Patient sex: F
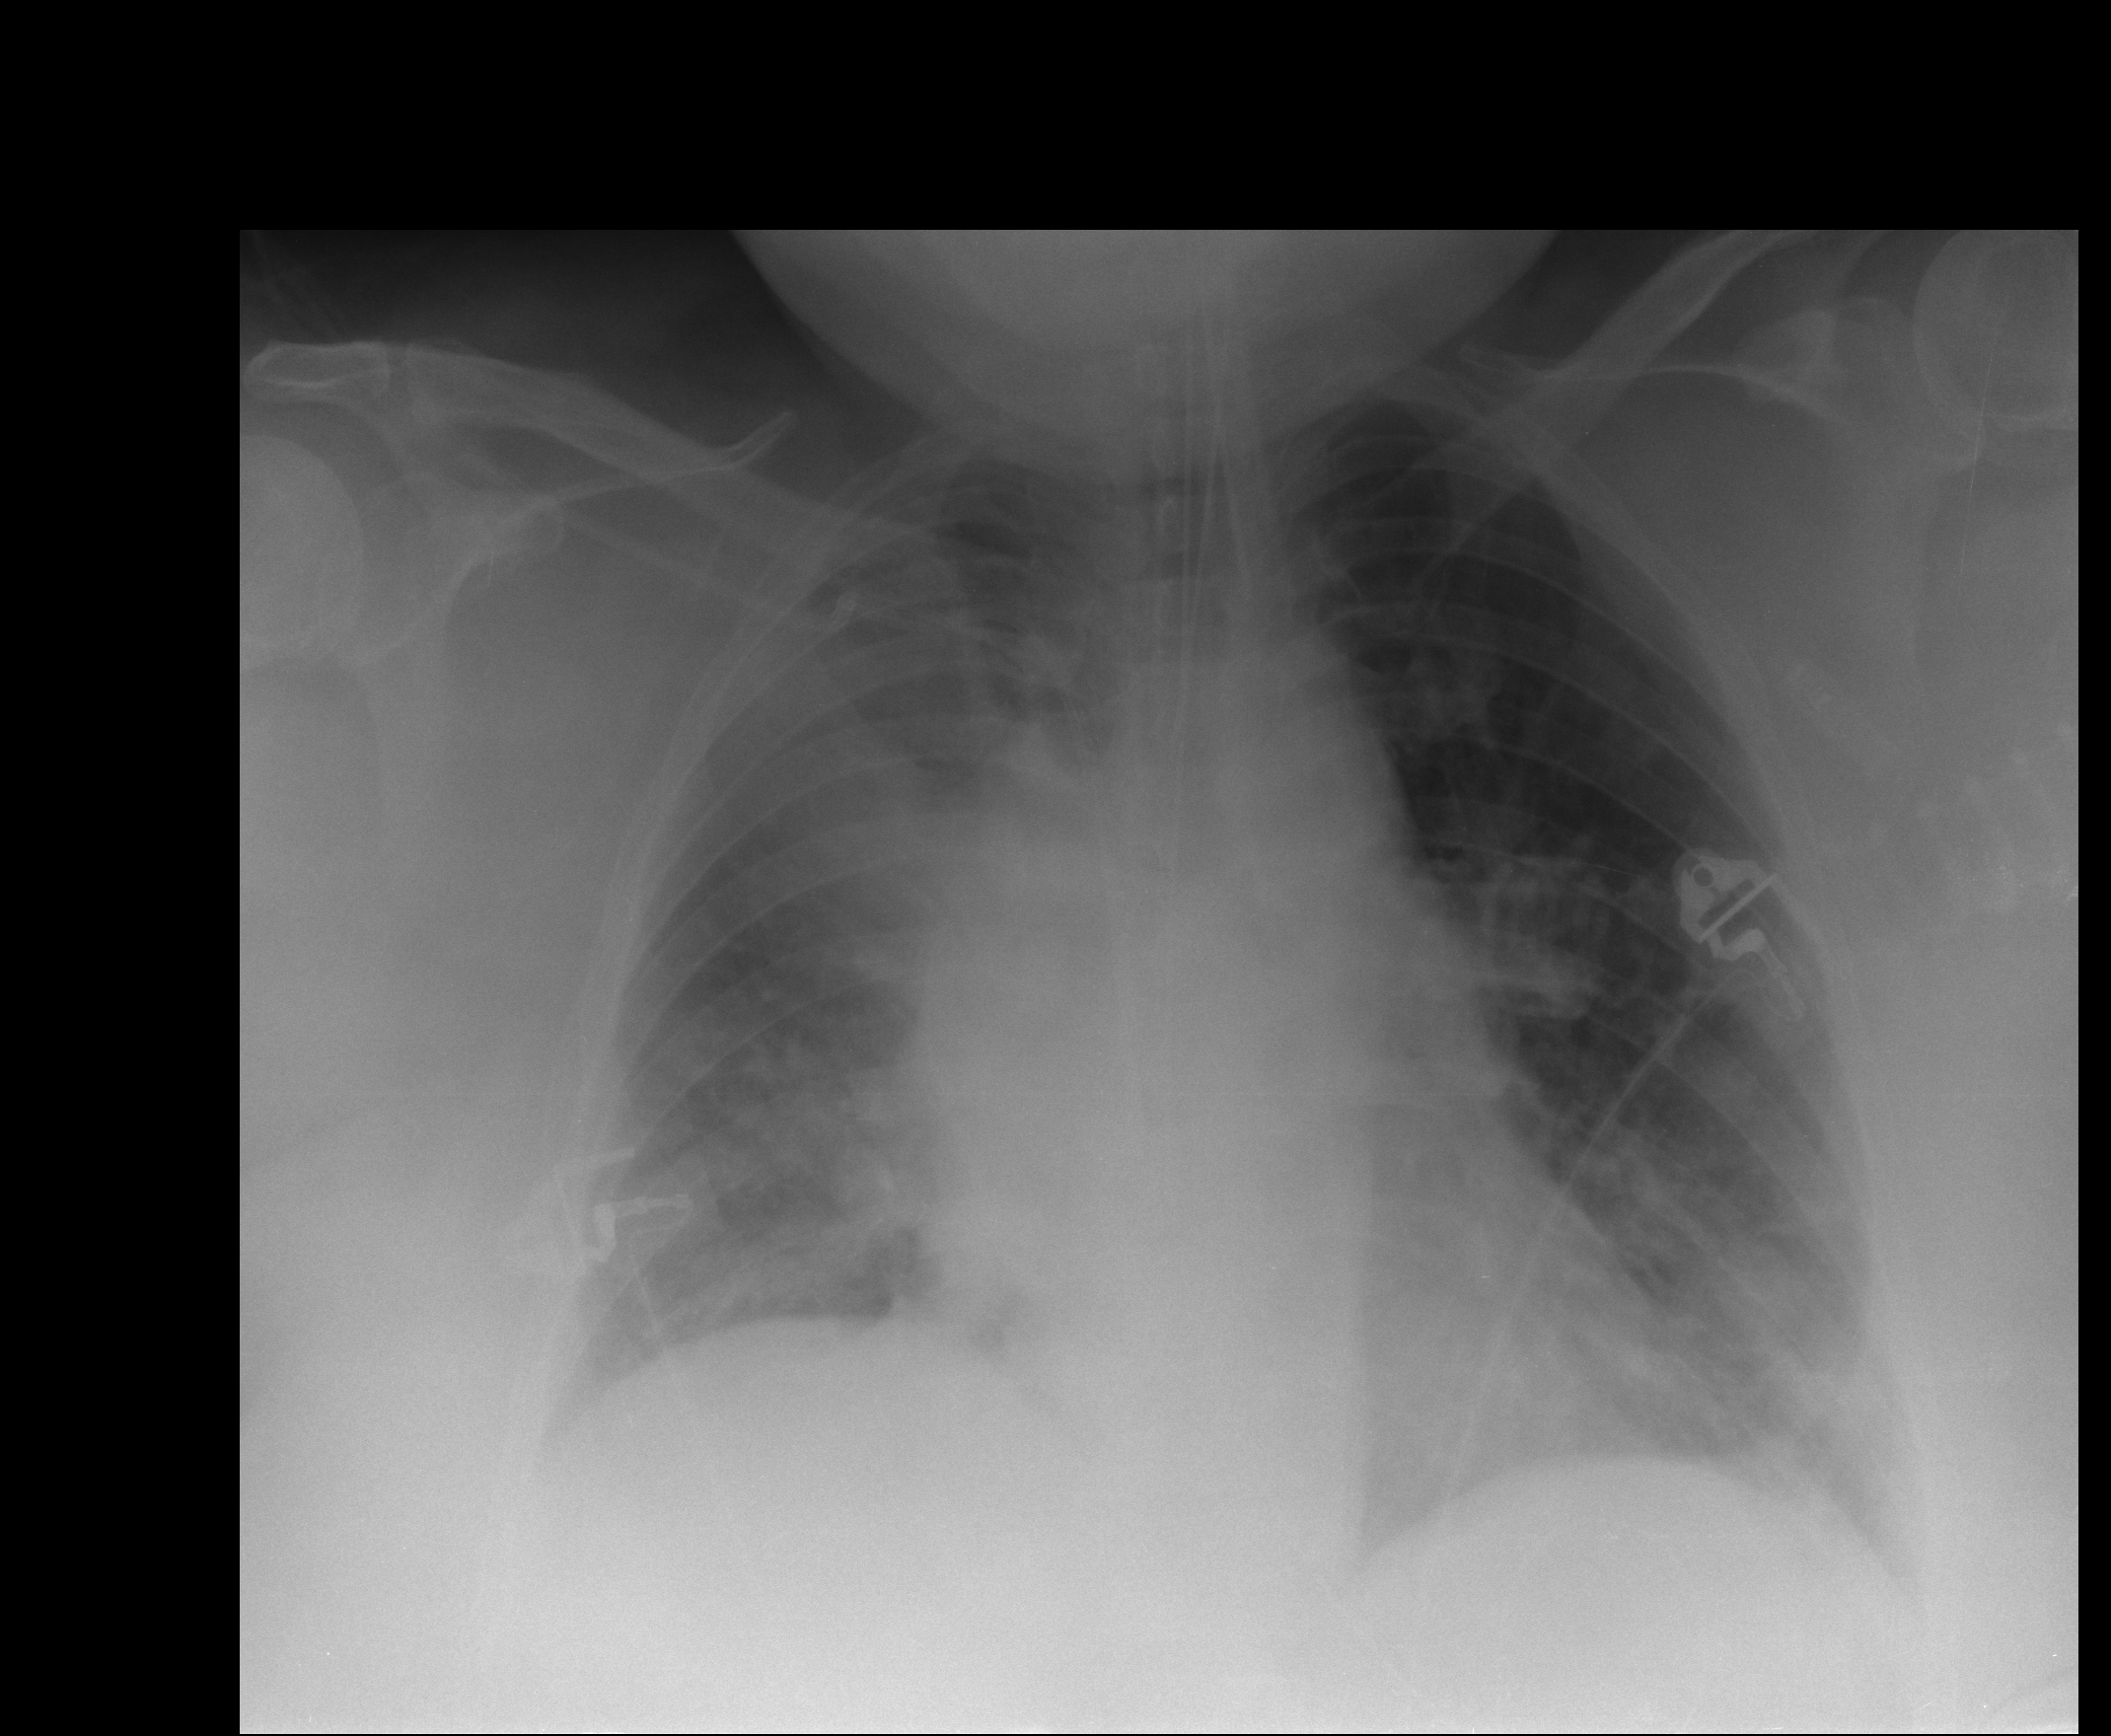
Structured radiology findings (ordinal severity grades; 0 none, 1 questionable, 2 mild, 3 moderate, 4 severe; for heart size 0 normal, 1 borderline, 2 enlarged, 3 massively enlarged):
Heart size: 0
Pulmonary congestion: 2
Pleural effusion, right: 1
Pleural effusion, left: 1
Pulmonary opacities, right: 2
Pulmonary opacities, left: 2
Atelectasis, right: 2
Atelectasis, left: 2